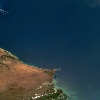
Label: water